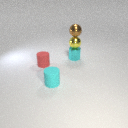
small brown metal sphere above small cyan metal cylinder